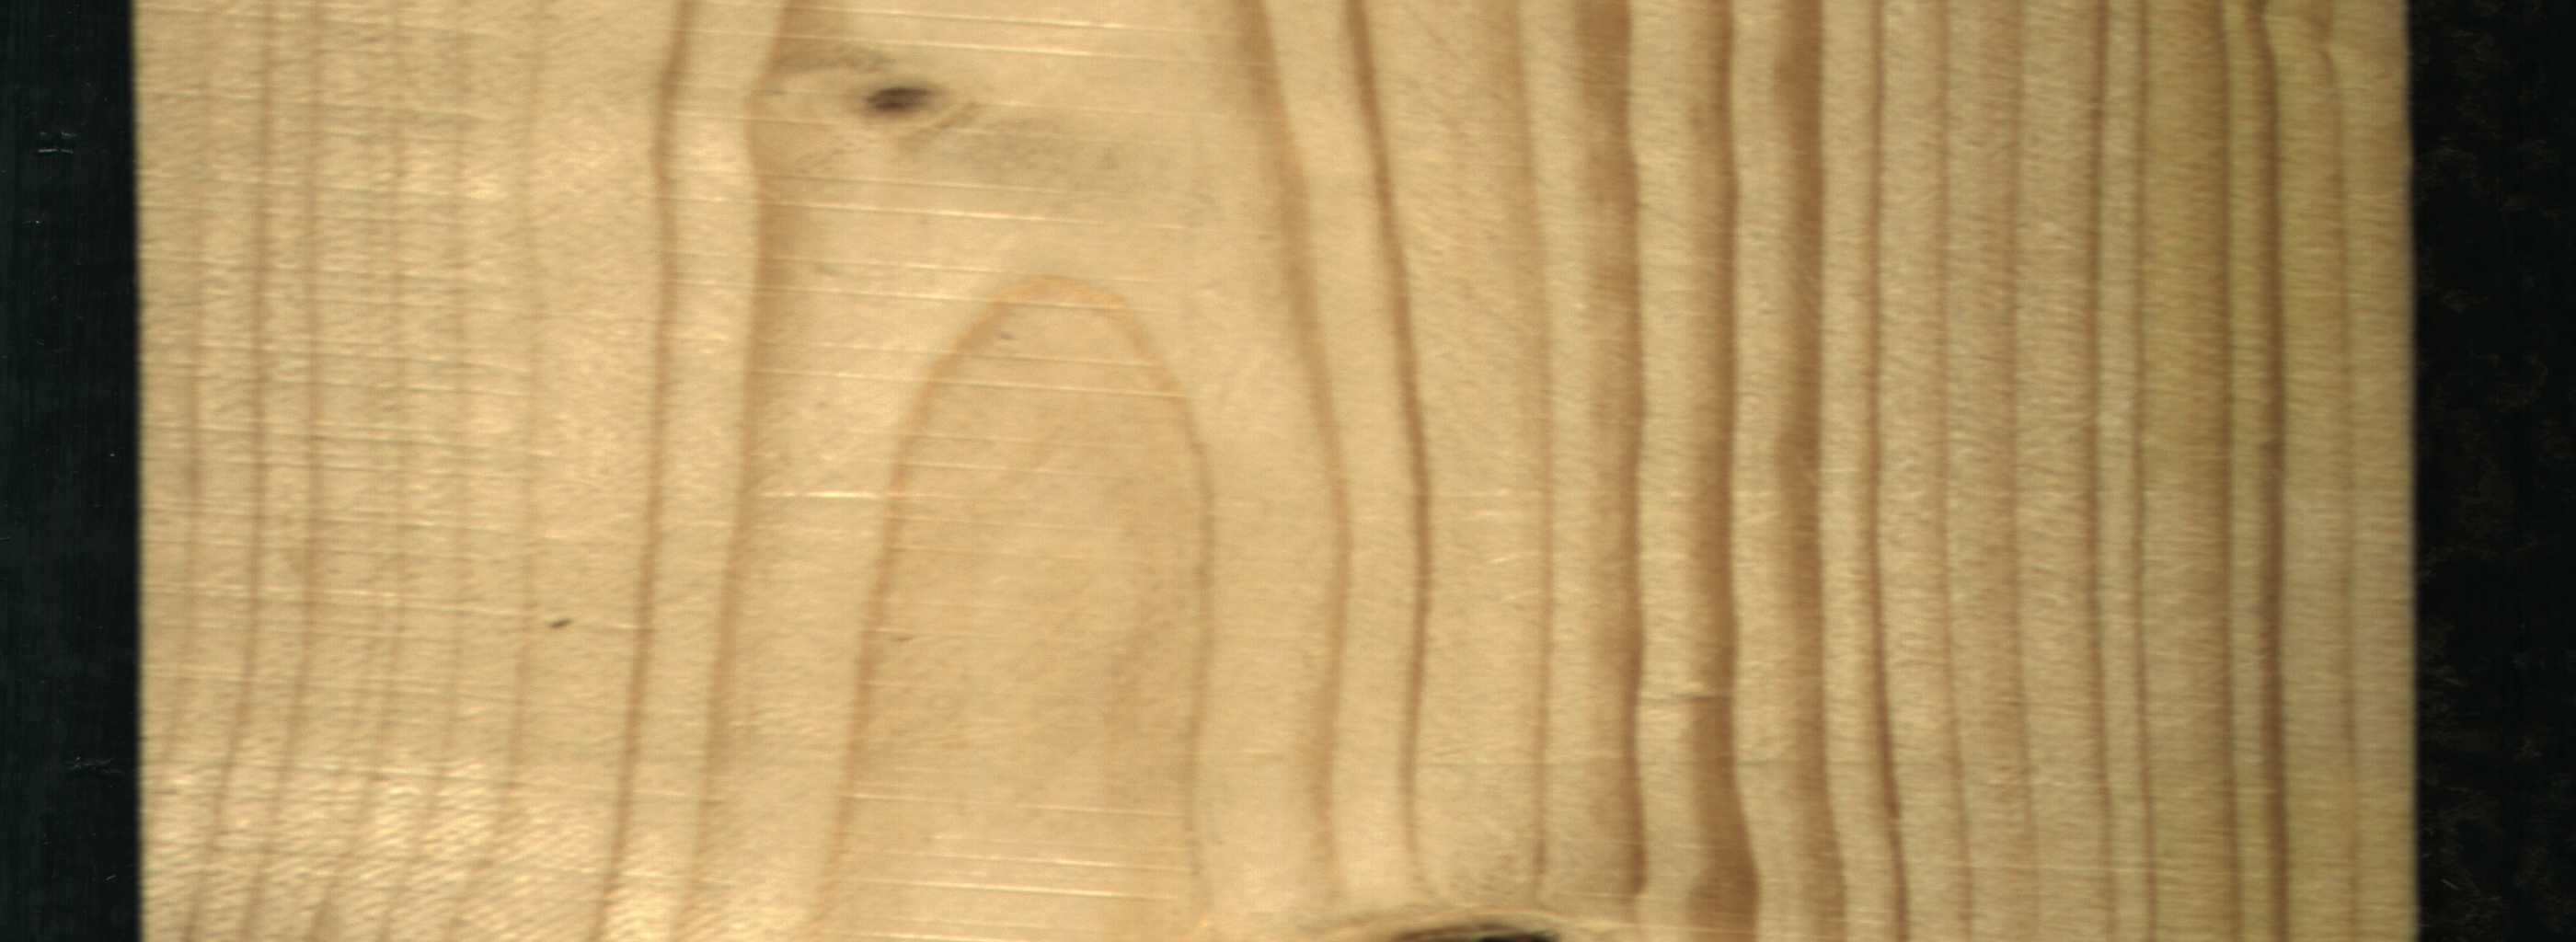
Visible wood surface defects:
Dead_Knot
Live_Knot